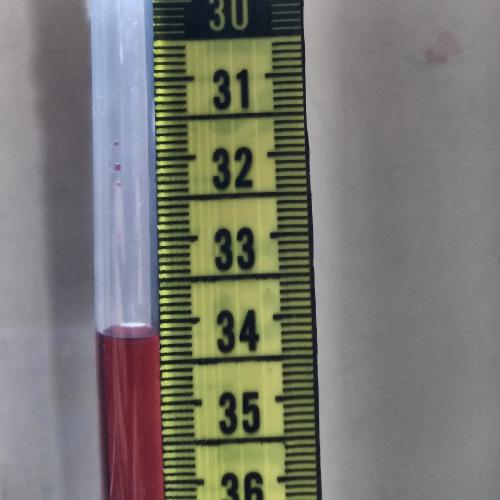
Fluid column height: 34.2 cm